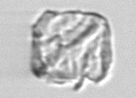
Label: detritus_transparent